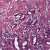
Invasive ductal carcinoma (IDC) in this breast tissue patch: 1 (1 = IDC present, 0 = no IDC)